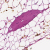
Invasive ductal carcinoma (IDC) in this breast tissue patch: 0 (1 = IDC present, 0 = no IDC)